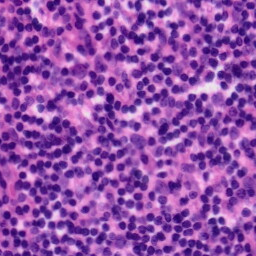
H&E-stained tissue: Tonsil